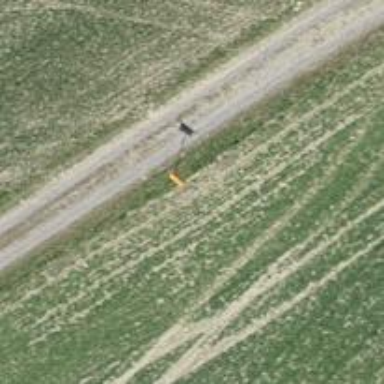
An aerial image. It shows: View of pole with roofed pipeline marker.